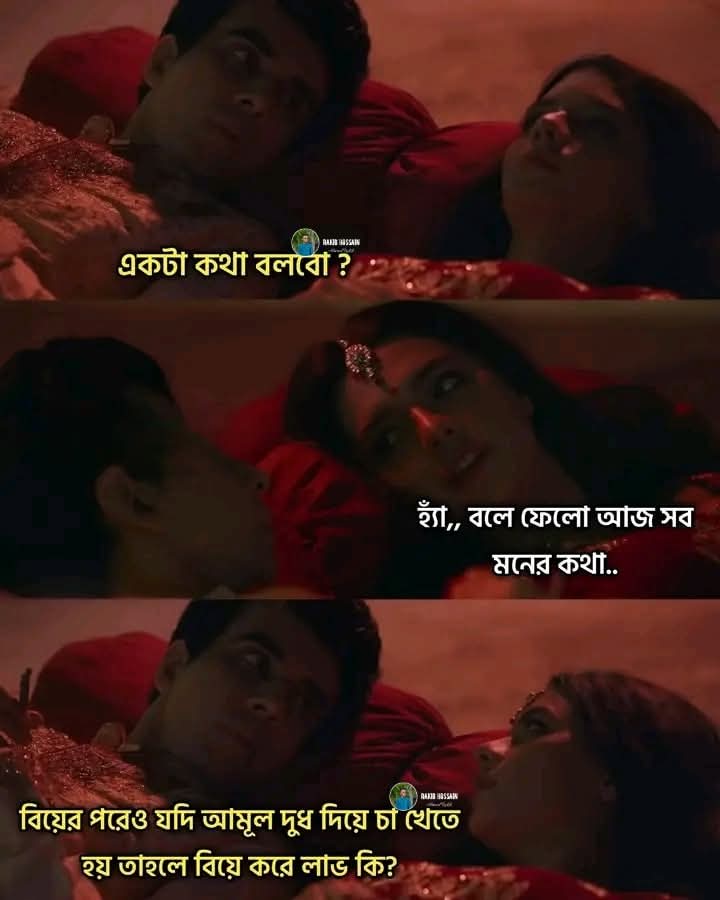
Text: একটা কথা বলবো?
হ্যাঁ,, বলে ফেলো আজ সব মনের কথা..

বিয়ের পরেও যদি আমূল দুধ দিয়ে চা খেতে হয় তাহলে বিয়ে করে লাভ কি?
Label: Non Hate